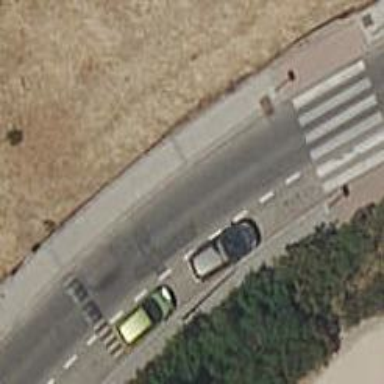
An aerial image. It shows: Bump for traffic calming.